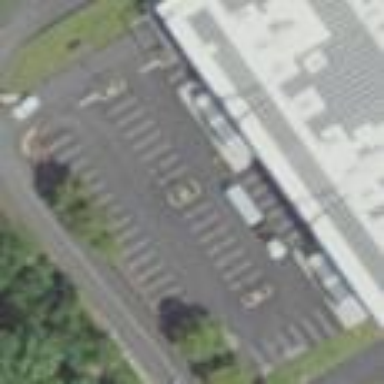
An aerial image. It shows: Paved parking area.